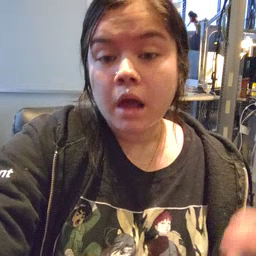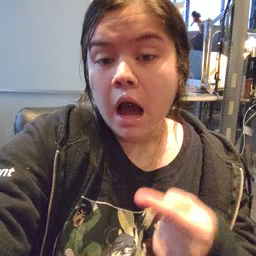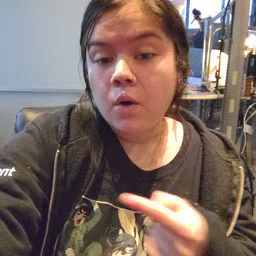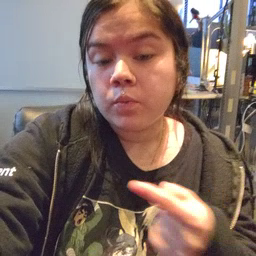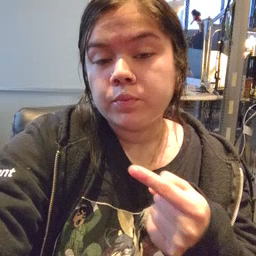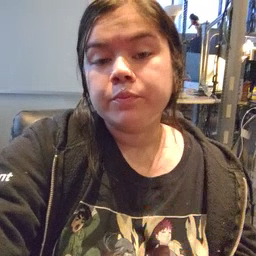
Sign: owie